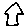
Label: house